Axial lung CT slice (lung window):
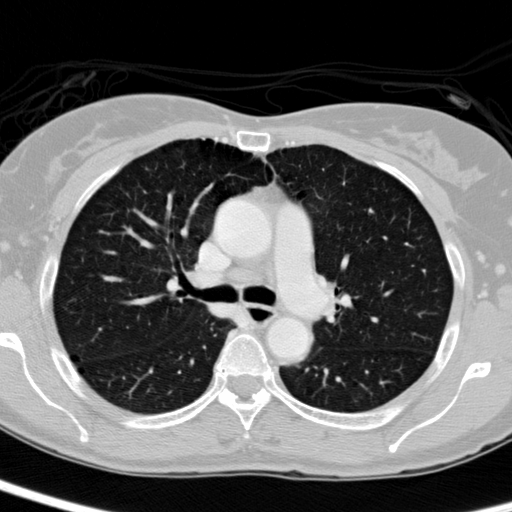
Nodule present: no